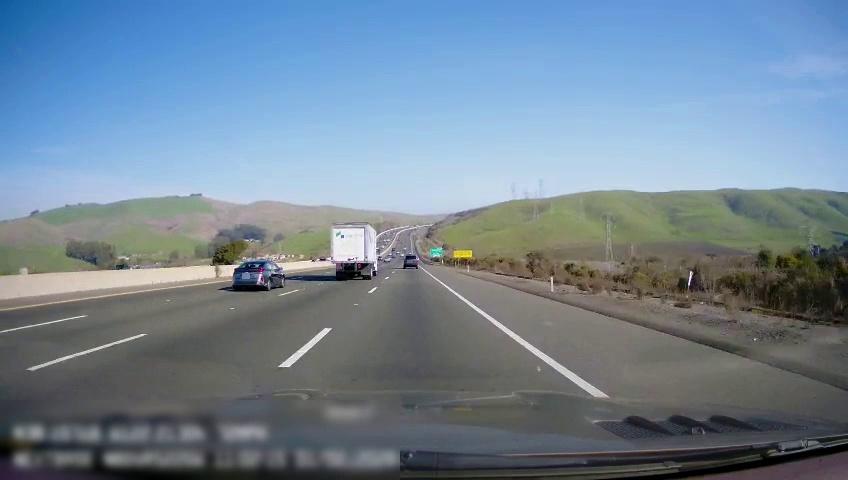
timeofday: Day
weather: Sunny
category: Drivable Space
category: Drivable Space
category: Vehicles | Car
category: Vehicles | Truck
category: Vehicles | SUV
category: Vehicles | Car
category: Lanes | Alternate Lane
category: Lanes | Alternate Lane
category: Lanes | Alternate Lane
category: Lanes | Current Lane
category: Lanes | Alternate Lane
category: Traffic | Signs
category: Traffic | Signs